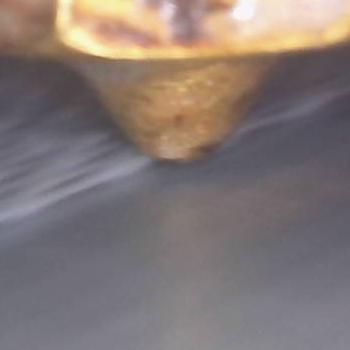
Flow rate: 33%